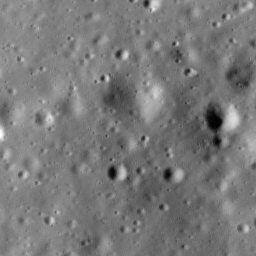
Host type: hard_negative
Lunar coordinates: latitude -8.999, longitude -80.806